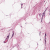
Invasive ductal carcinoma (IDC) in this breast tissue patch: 0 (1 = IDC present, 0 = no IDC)